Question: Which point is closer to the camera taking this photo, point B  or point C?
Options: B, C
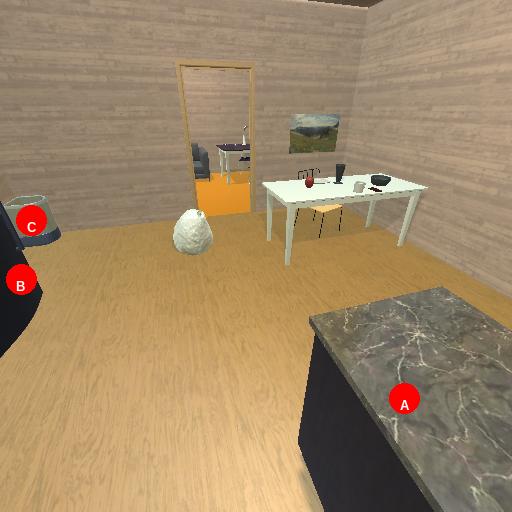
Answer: B